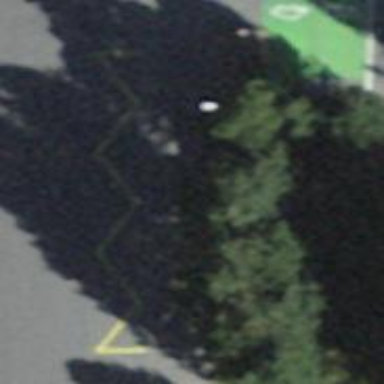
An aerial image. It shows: Bus stop with sheltered platform for public transport.